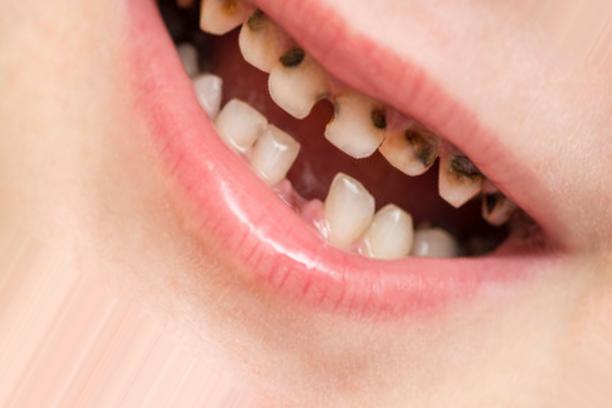
Condition: Caries